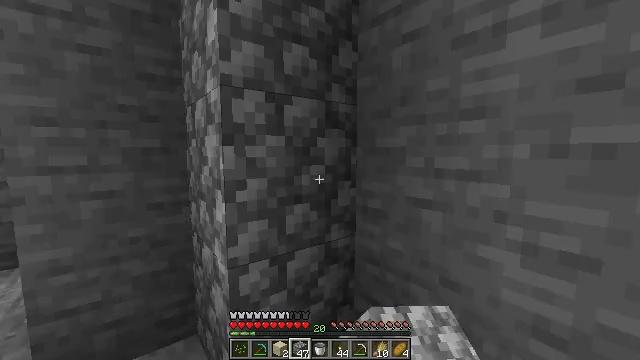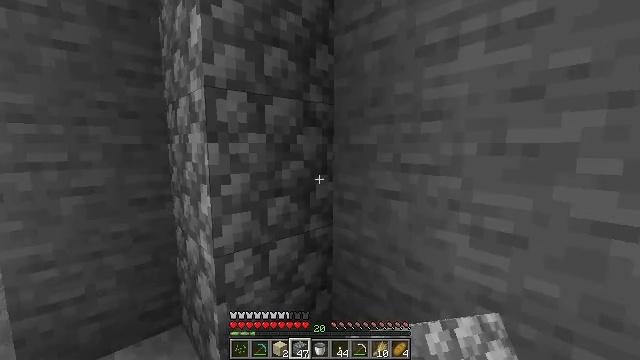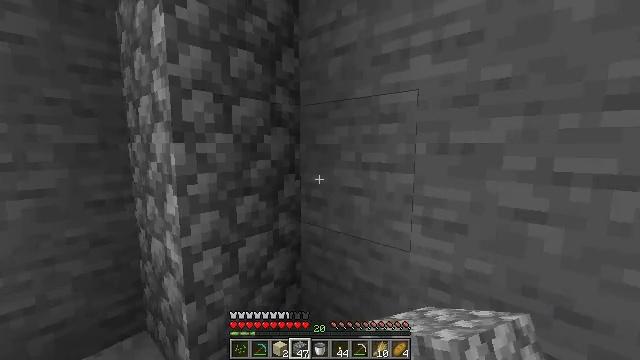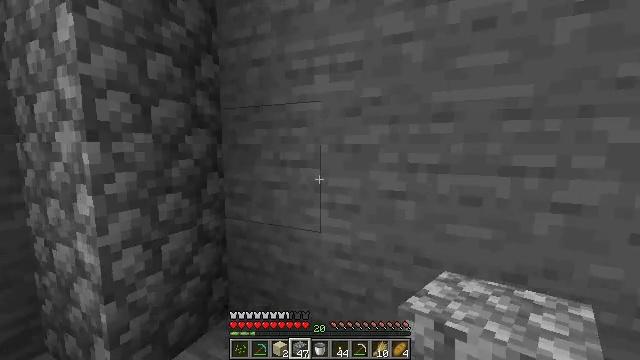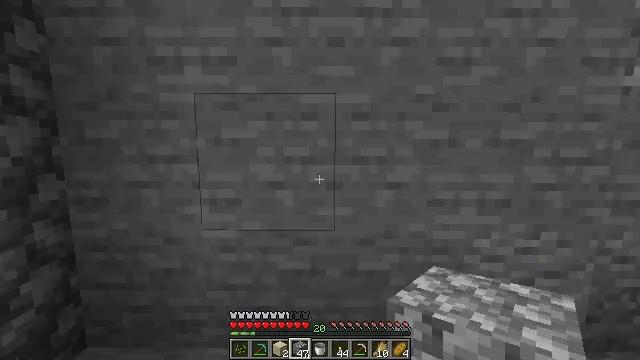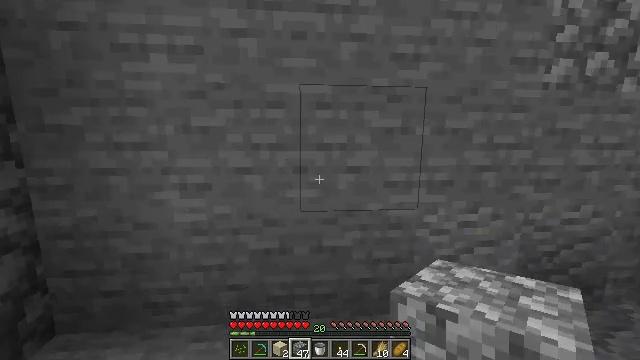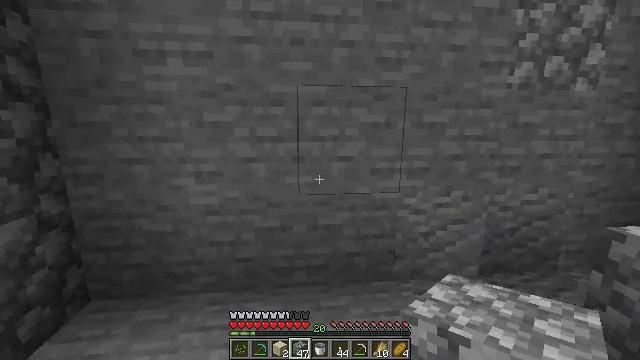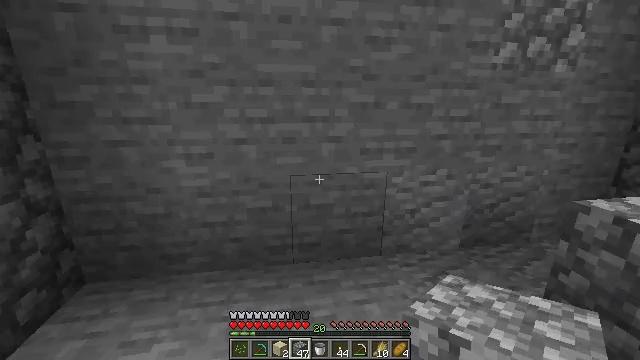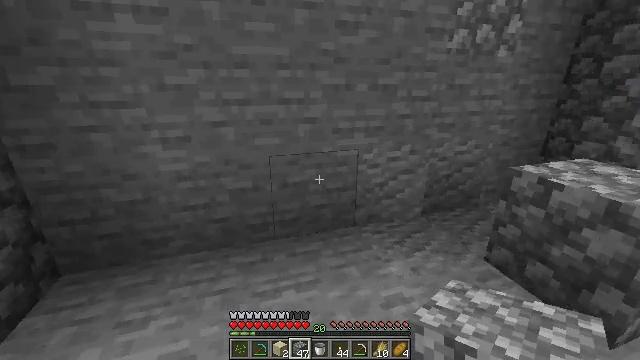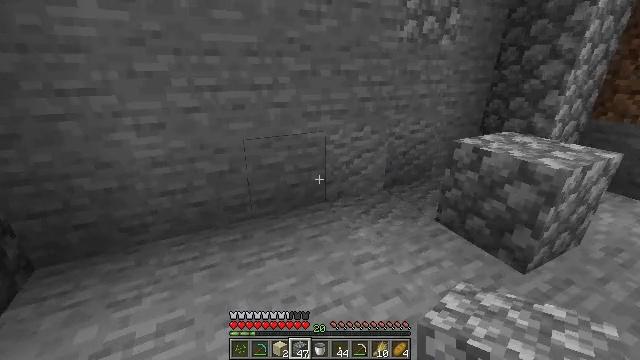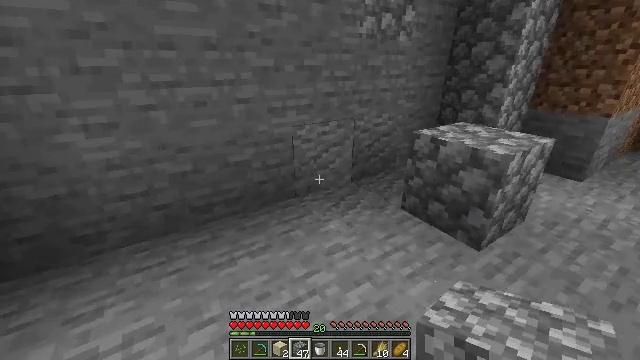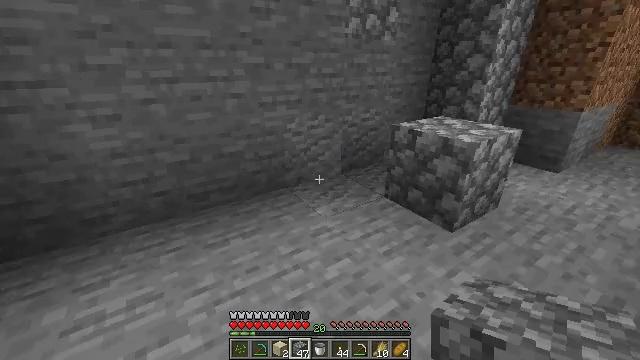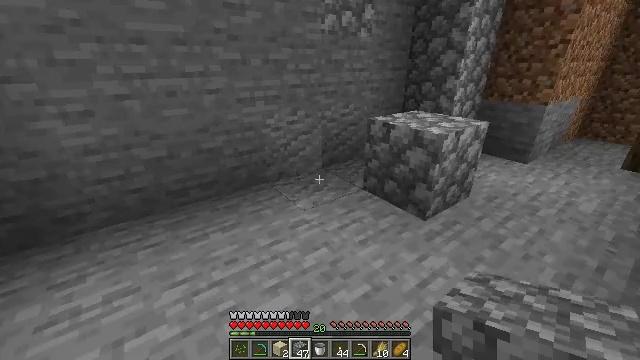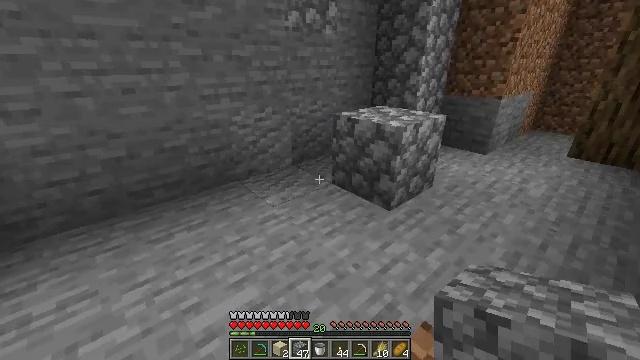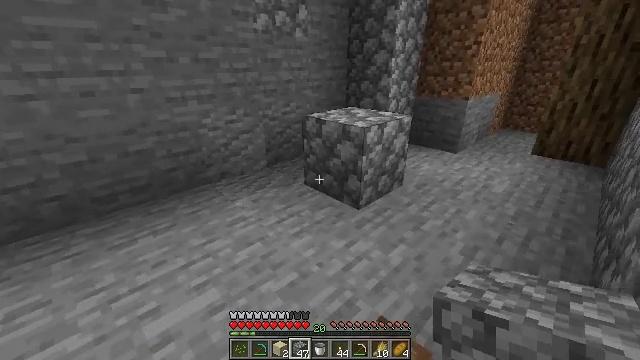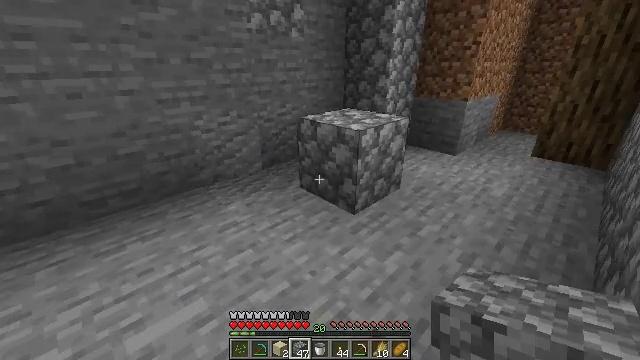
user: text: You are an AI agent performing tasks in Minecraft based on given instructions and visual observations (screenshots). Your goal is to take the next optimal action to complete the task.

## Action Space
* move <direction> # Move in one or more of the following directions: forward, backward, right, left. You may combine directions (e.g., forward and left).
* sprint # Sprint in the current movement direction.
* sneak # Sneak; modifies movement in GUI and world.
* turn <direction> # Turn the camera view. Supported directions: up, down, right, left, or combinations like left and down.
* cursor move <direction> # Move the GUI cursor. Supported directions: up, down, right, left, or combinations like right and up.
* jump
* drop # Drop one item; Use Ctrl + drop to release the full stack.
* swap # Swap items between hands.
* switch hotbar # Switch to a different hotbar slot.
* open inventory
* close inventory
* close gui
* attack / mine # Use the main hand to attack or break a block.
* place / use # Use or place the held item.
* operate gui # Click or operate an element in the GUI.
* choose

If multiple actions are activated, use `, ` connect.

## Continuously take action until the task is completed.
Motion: motion action
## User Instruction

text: Gather materials such as cobblestone.
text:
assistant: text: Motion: move back, turn right and down
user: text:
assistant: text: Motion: move back, turn right
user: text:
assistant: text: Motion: move back, turn right
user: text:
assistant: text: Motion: move back, turn right
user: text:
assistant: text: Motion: move back, turn right and down
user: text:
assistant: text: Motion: move back and move left, turn right and down
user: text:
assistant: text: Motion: move back and move left, turn right and down
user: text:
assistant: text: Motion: move back and move left, turn right and down
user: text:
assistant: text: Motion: move back and move right, turn right and down
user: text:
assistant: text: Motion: move back and move right, turn right
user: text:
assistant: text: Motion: move back and move right
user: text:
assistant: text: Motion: move right, turn right
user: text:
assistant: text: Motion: move right, turn right
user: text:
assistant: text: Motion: turn right
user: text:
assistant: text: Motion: move forward
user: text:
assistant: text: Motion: move forward
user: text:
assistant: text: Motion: move forward
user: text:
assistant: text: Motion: move forward, turn right
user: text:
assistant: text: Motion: no_op
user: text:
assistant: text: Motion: no_op
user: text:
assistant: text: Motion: switch to hotbar 2
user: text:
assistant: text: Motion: switch to hotbar 2
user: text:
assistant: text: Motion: switch to hotbar 2
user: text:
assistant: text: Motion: switch to hotbar 2
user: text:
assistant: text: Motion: attack / mine
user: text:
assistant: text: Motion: attack / mine
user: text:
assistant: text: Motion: attack / mine
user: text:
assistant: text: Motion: attack / mine
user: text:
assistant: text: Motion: attack / mine
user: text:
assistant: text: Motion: attack / mine